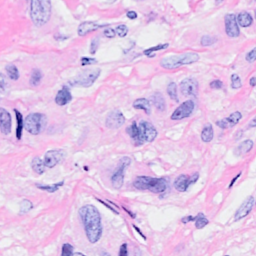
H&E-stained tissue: Breast